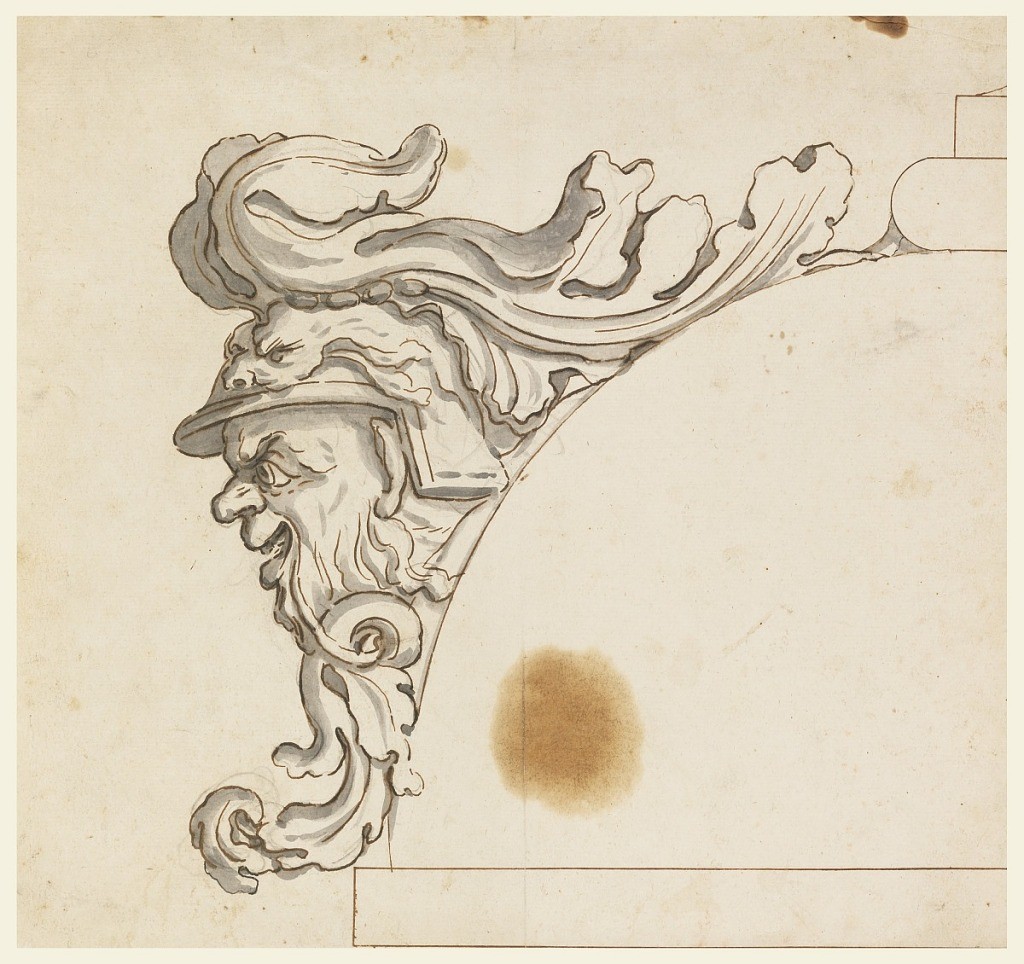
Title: The mask of a warrior
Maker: Filippo Marchionni, Italian, 1732–1805
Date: ca. 1770
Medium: Graphite, pen and ink, brush and gray watercolor on laid paper
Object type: Drawing
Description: Seen in profile, a helmet with leaves above and below. Intended probably for the upper half of a window case.